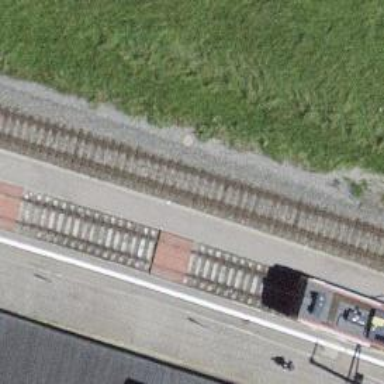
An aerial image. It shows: Single-track railway with electrified contact lines.